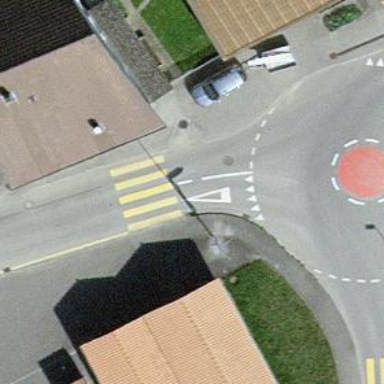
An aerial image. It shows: Zebra crossing on the road.